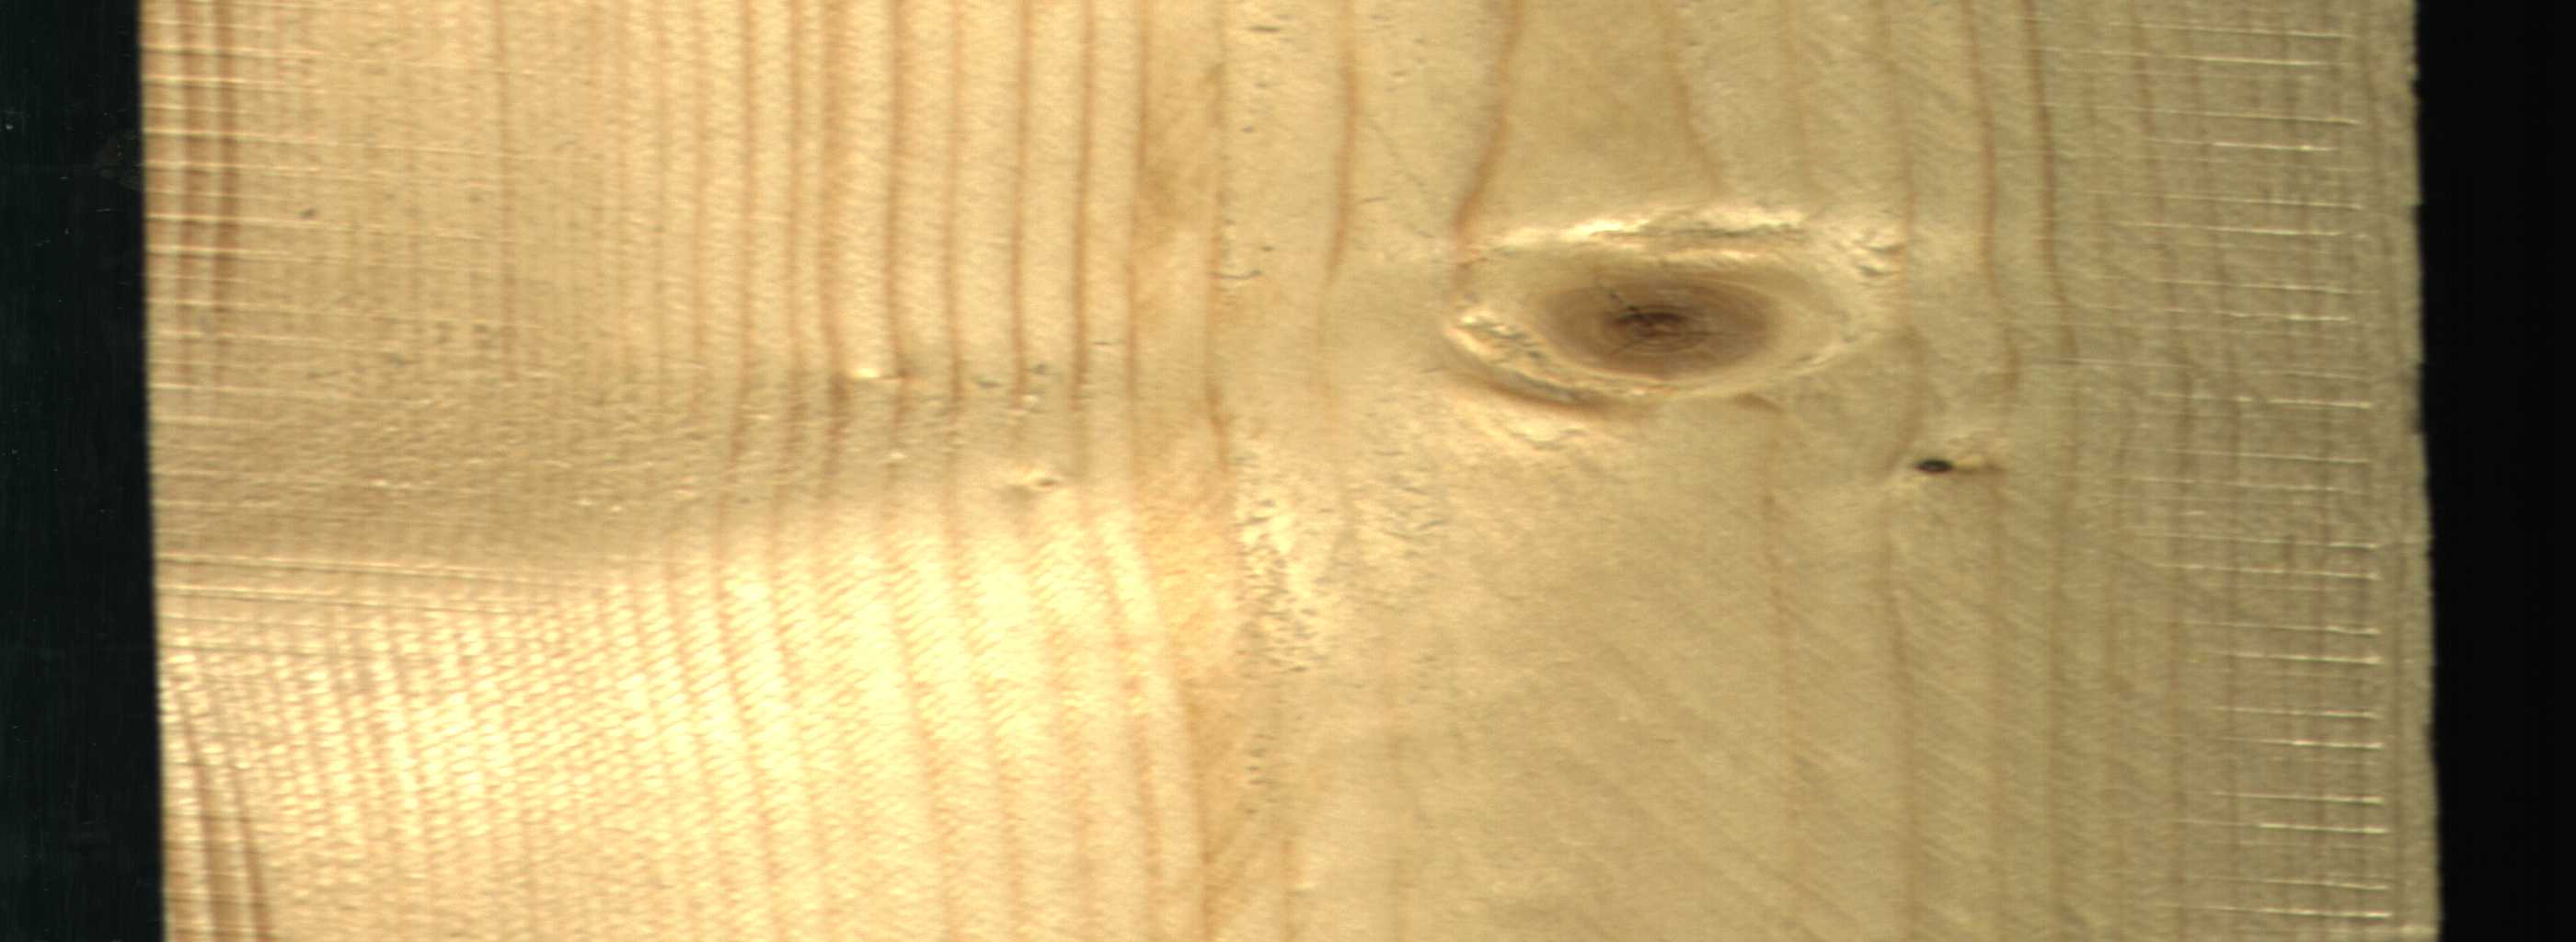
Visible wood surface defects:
Dead_Knot
Live_Knot